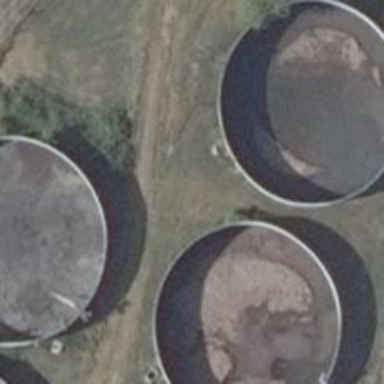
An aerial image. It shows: Storage tank that is man-made.